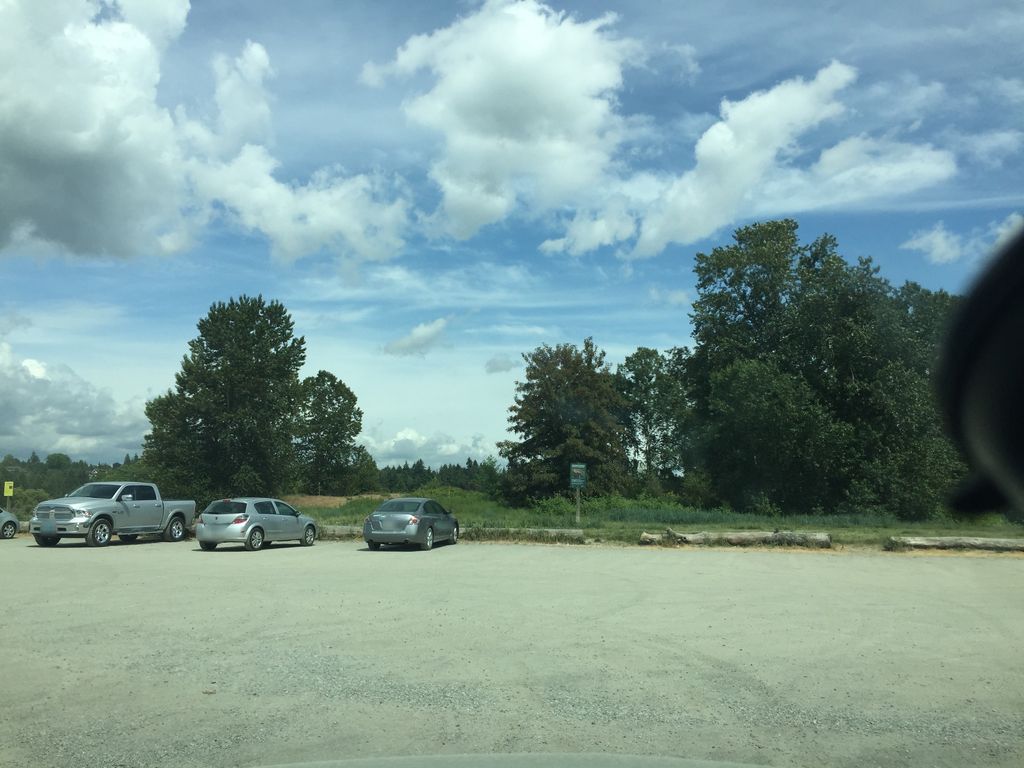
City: vancouver